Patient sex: F
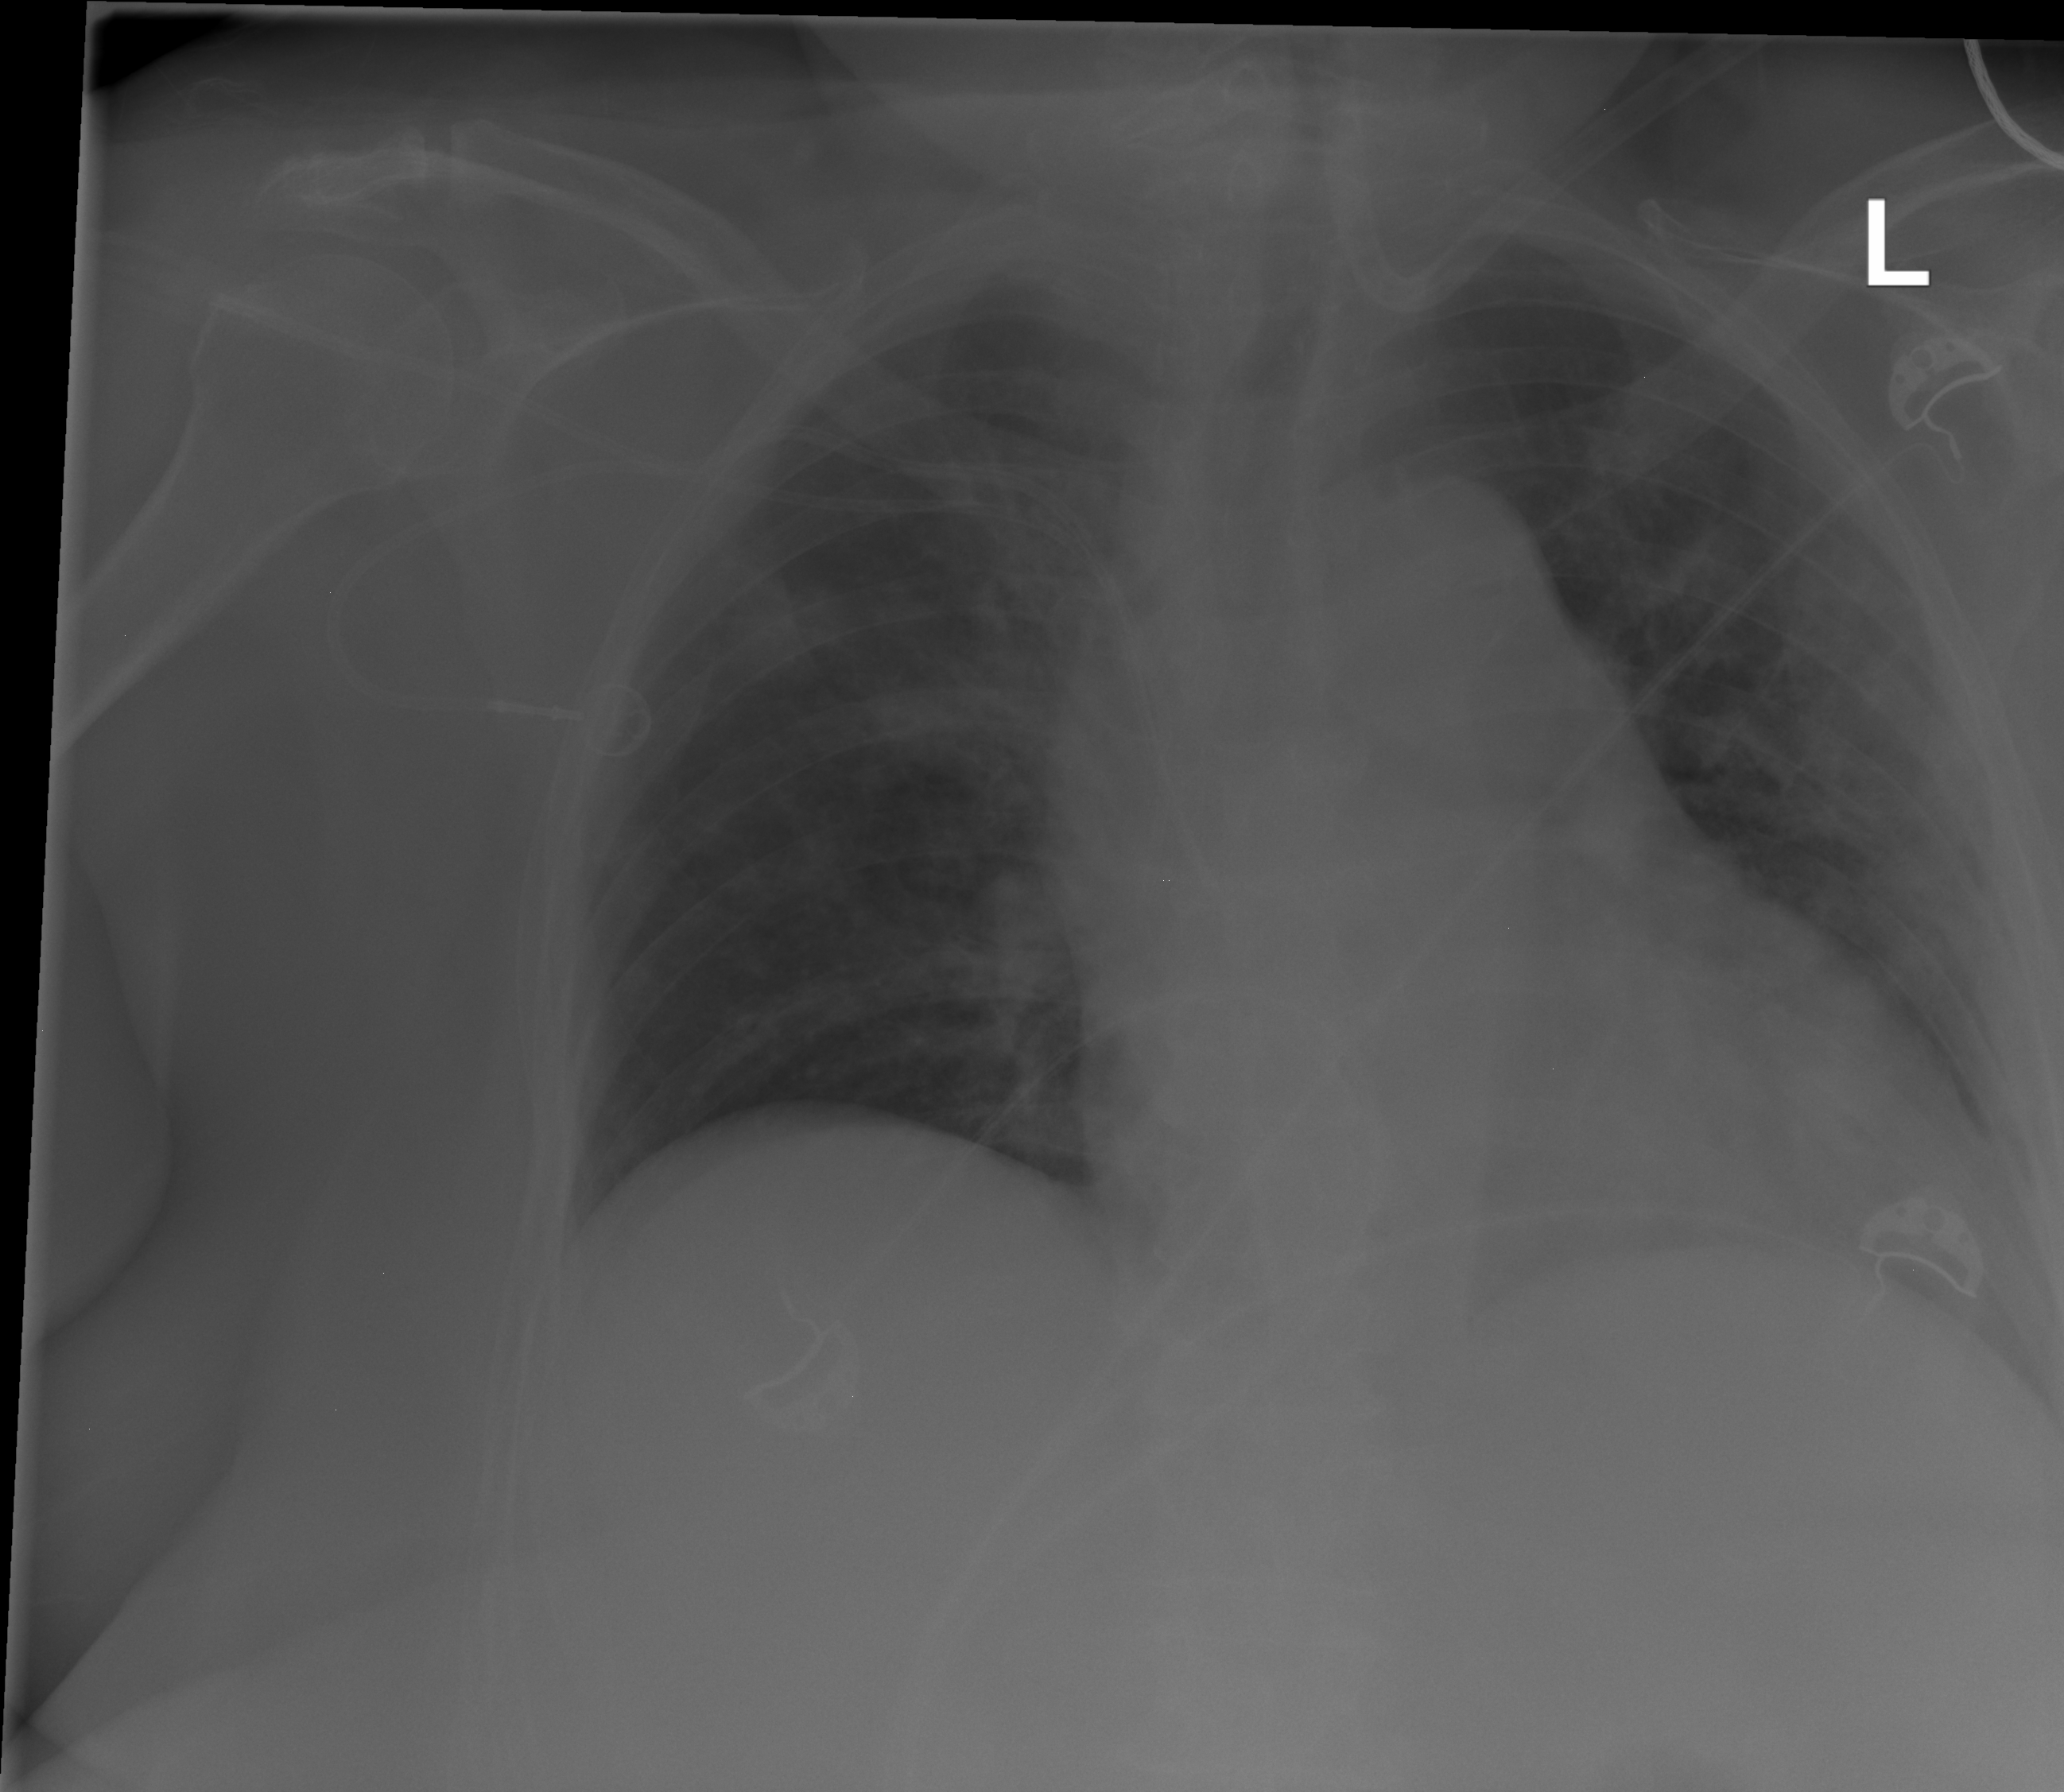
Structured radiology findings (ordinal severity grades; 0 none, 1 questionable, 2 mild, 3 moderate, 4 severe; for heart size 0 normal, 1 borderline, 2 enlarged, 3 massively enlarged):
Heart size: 2
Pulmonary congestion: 2
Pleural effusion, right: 0
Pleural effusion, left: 0
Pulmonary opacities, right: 2
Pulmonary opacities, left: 3
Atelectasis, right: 0
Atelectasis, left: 0